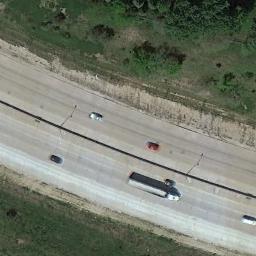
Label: freeway